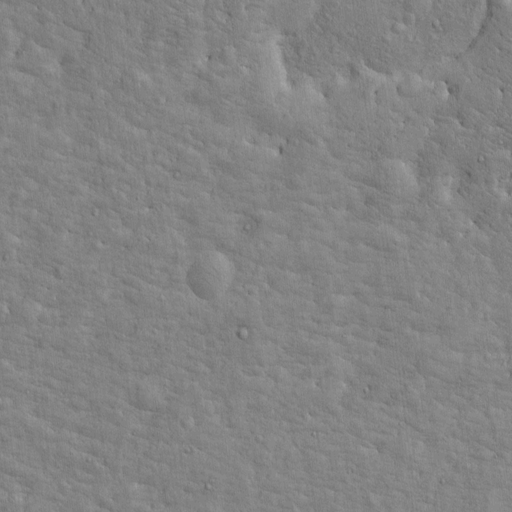
Classes present: Background